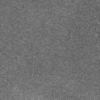
Label: dusty